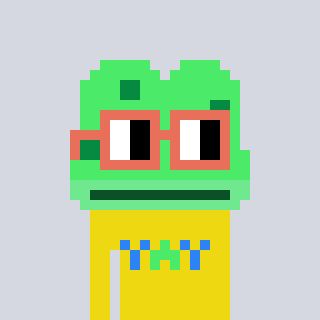
a pixel art character with square orange glasses, a frog-shaped head and a yellow-colored body on a cool background